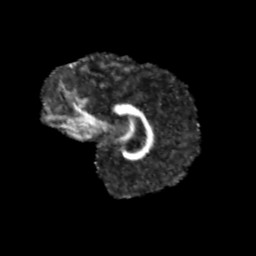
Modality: FA
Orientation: sagittal
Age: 11
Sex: female
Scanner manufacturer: siemens
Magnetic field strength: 3 T
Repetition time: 3.8 s
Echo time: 0.07 s